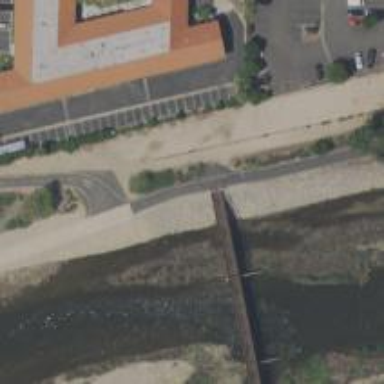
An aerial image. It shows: Bridge over cycleway.